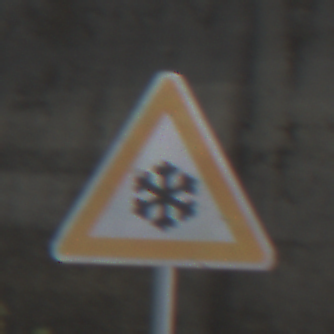
Verkehrszeichen: SchneeOderEisglaette
Umgebung: Outdoor, Suburban
Tageszeit: Midday
Wetter: Overcast
Licht: Natural
Jahreszeit: NotSpecified
Kontrast: LowContrast